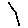
Label: line